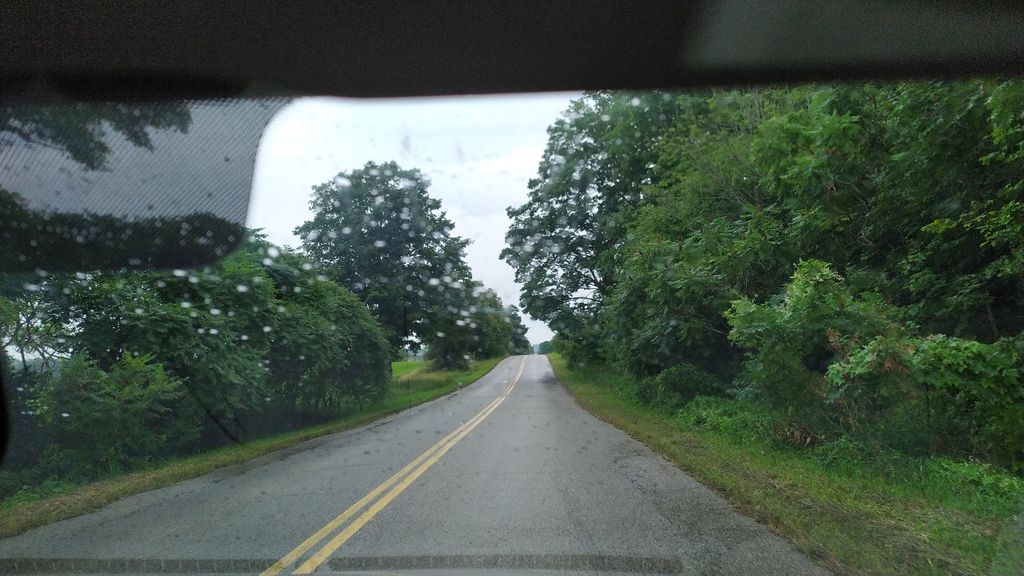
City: kitchener-waterloo